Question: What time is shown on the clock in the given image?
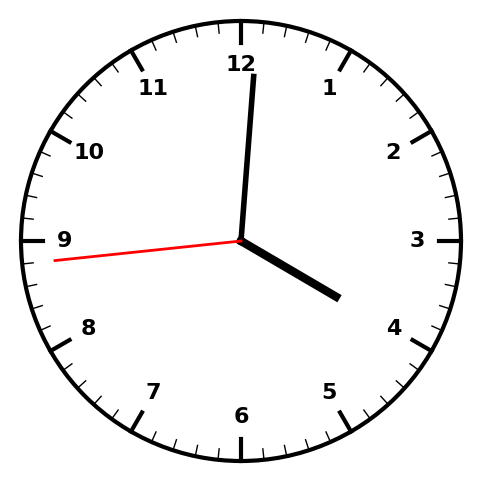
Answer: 04:00:44